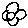
Label: flower